Question: This is so incredibly basic that I am totally baffled as to why it doesn't work. I have an array called '$elements', and I want to just echo out one of the values.
I use NetBeans as an IDE, and if I use that to examine the contents of the multidimensional array in question, it looks like this:

So far as I can tell, everything looks normal. It is a multidimensional array, where the first level is numbered "0", and the second level has four named entries.
I just want to echo the value of "parameters", which is a string.
However, this code outputs nothing:
'''
echo "This is the value of 'parameters': " . $elements[0]['parameters'];
'''
Have I got this most basic code wrong in some way?
---
This is what I get if I do 'var_dump($elements)':
> array(1) { [0]=> object(Element)#3 (4) { ["type":"Element":private]=>
string(4) "Text" ["resource":"Element":private]=> string(1) "0"
["parameters":"Element":private]=> string(209) "IP1 111.111.111.111
IP2 222.222.222.222 IP3 333.333.333.333 IP4 444.444.444.444 IP5
555.555.555.555 IP6 666.666.666.666 IP7 777.777.777.777 IP8 888.888.888.888 IP9 999.999.999.999 IP10 111.111.111.112" ["parent":"Element":private]=> NULL } }
... and this is the output from 'print_r($elements)':
'''
Array ( [0] => Element Object ( [type:Element:private] => Text [resource:Element:private] => 0 [parameters:Element:private] => IP1 111.111.111.111 IP2 222.222.222.222 IP3 333.333.333.333 IP4 444.444.444.444 IP5 555.555.555.555 IP6 666.666.666.666 IP7 777.777.777.777 IP8 888.888.888.888 IP9 999.999.999.999 IP10 111.111.111.112 [parent:Element:private] => ) )
'''
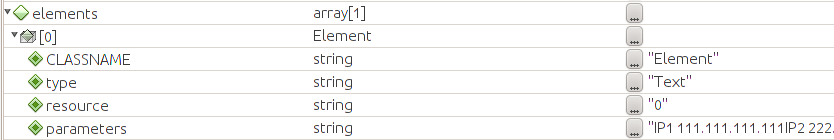
Answer: Your var dump is saying that element 0 is an object, so you will need to access it like so:
'''
echo $elements[0]->parameters;
'''
The problem is that from your dump, the 'parameters' element is marked as private, so you will not be able to access it.
Solutions are:
- 'parameters'- 'getParameters()'